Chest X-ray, AP view. Patient: 49 years old, sex F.
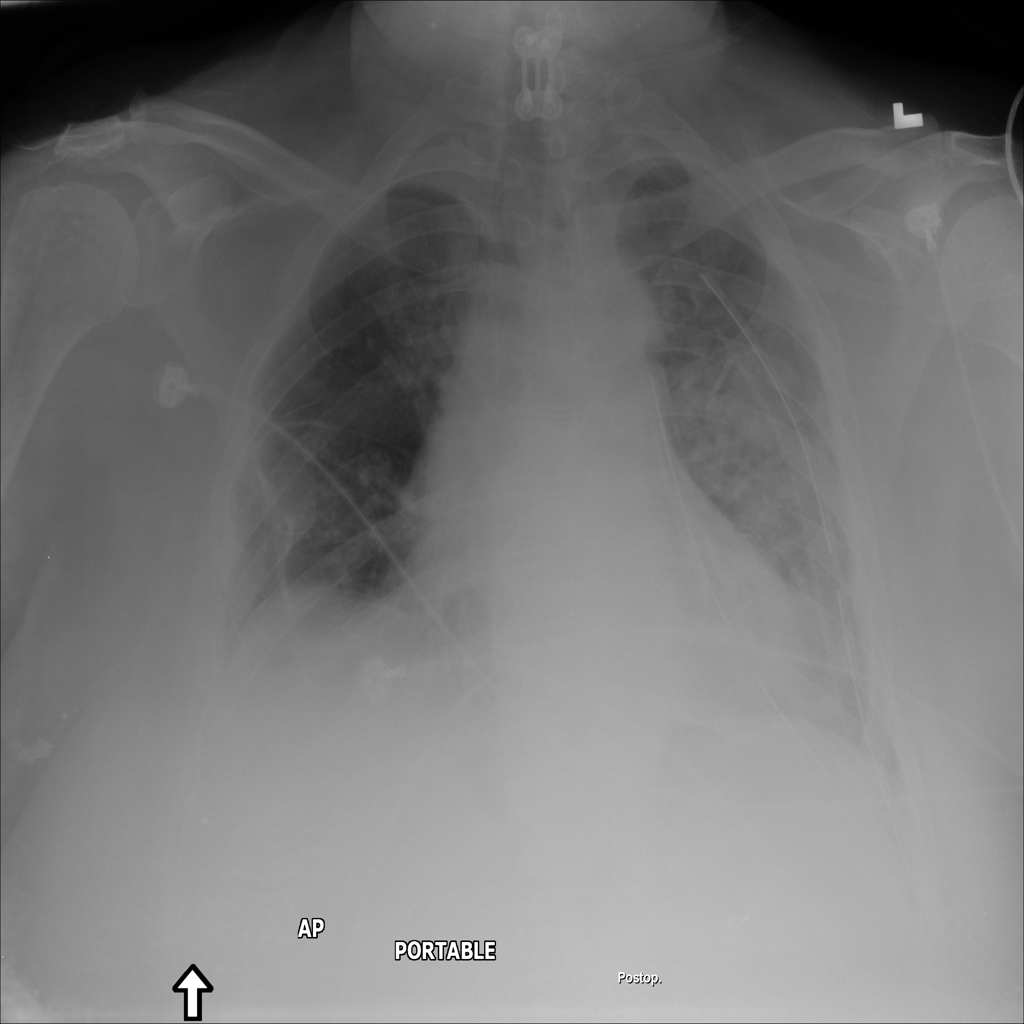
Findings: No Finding